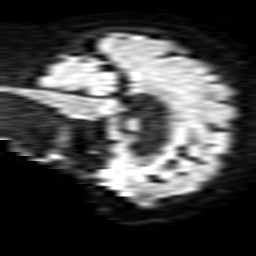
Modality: TRACE
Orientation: sagittal
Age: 59
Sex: female
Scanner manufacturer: philips
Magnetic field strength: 1.5 T
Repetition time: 3.679 s
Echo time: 0.09411 s